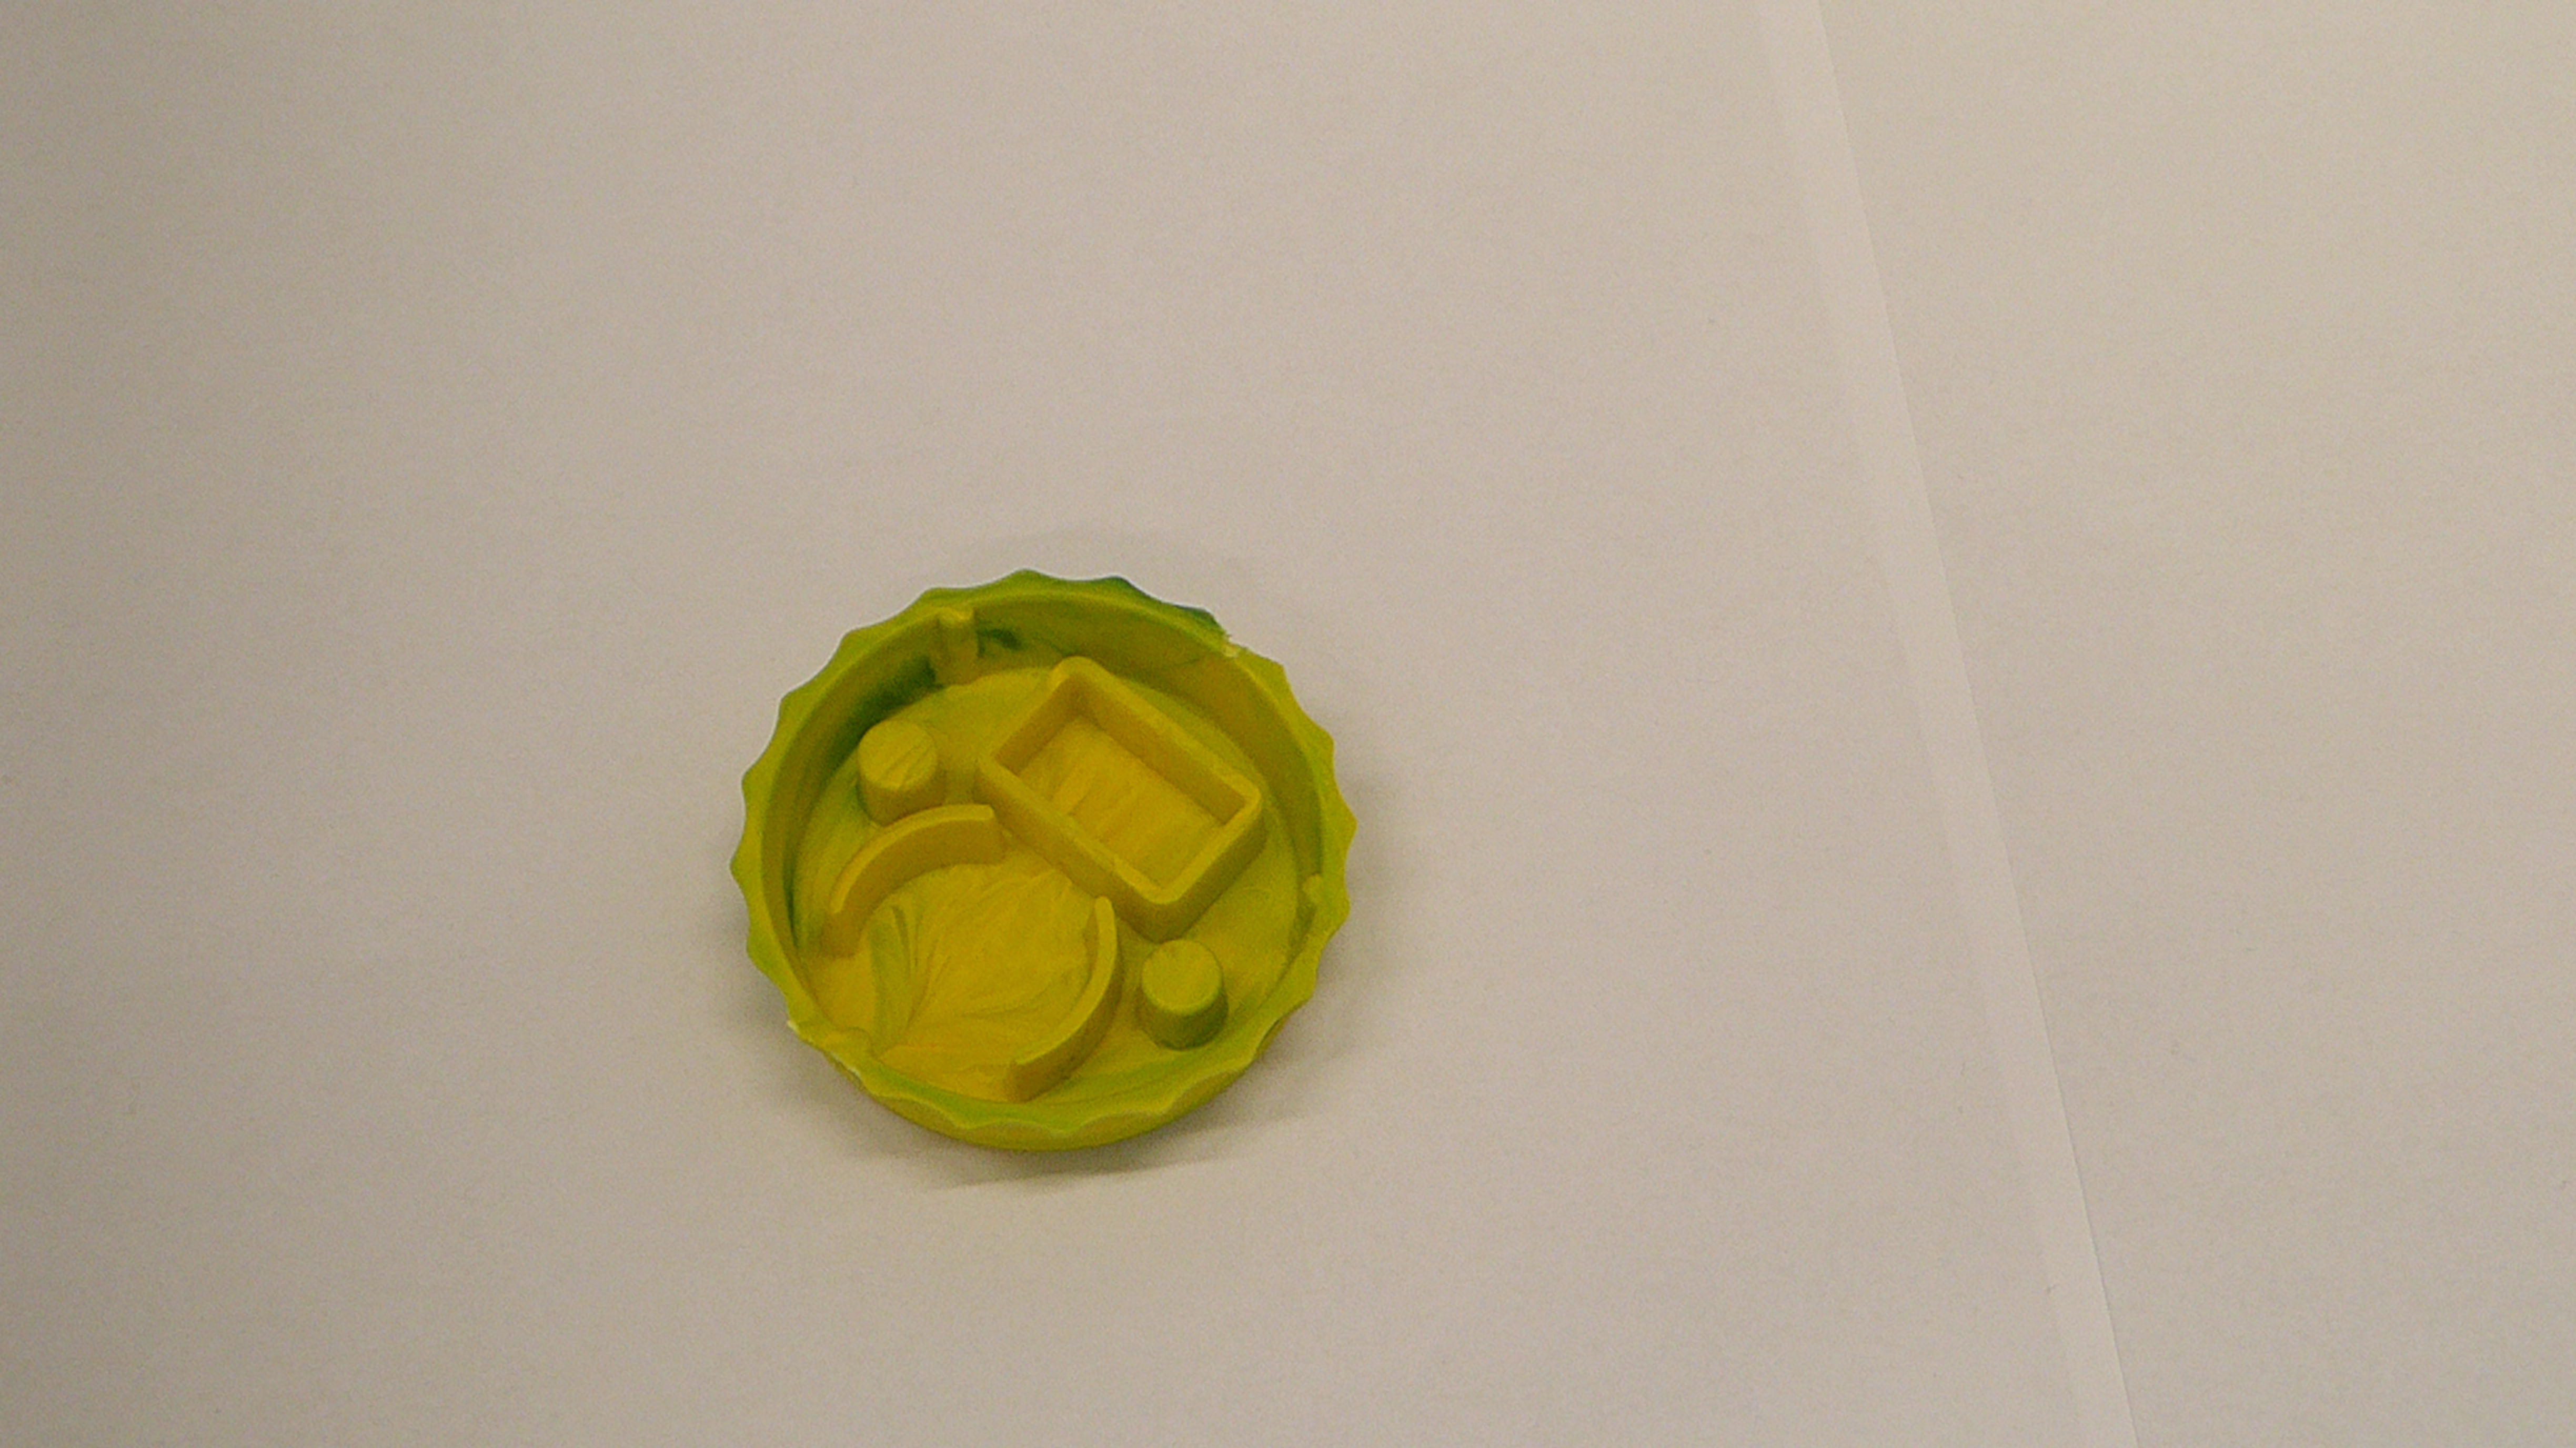
Label: Bottle Opener - Cover